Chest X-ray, PA view. Patient: 41 years old, sex M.
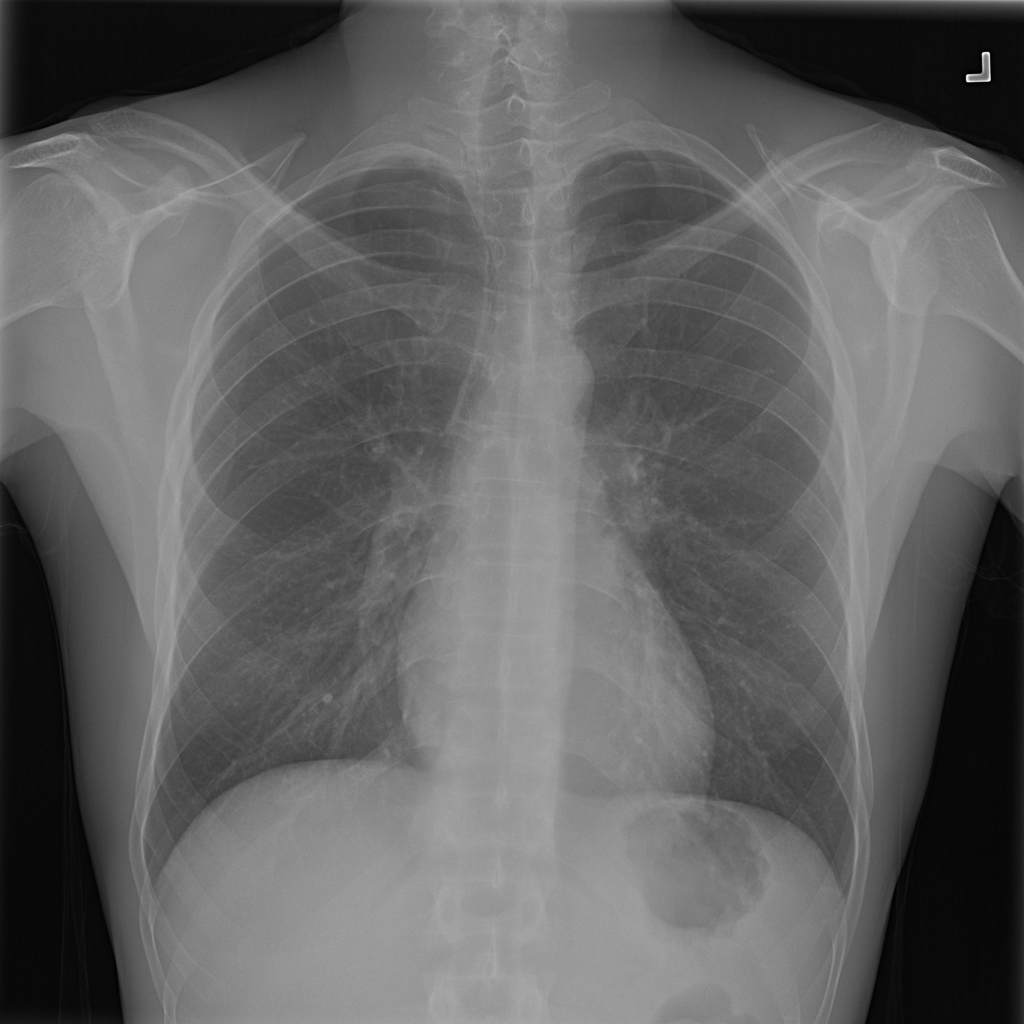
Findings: Infiltration